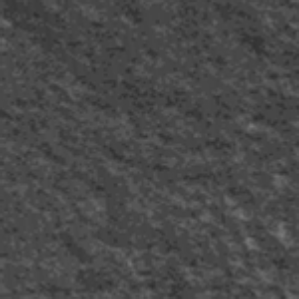
Label: frost